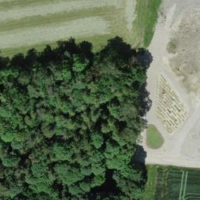
EUNIS habitat code: 52
Species observed at this site:
Corylus avellana
Hygromia cinctella